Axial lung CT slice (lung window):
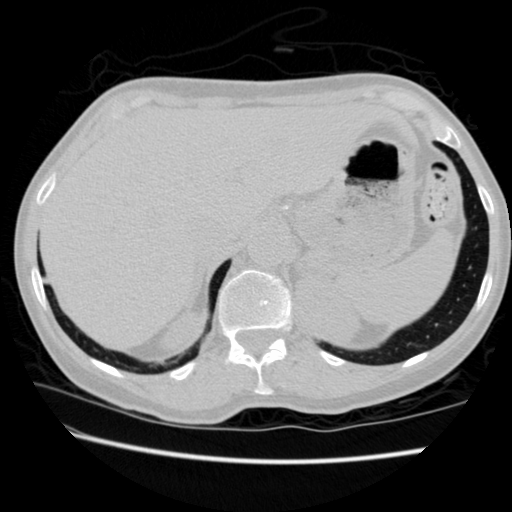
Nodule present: no